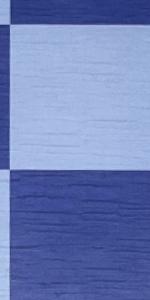
Label: Empty